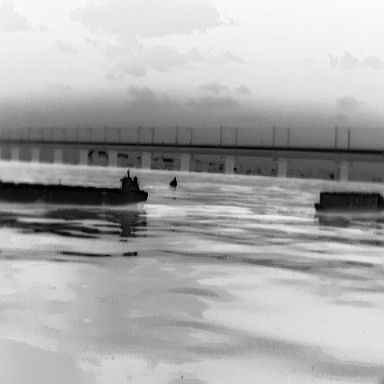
There is a liner in the infrared image.